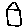
Label: house